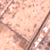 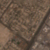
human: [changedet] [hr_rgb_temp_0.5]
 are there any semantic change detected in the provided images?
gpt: Many houses were added in the subdivision.